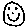
Label: smiley face